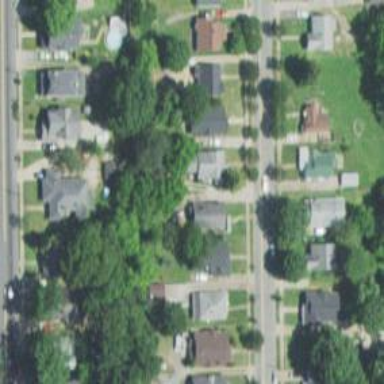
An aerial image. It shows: Alley classified as service road.